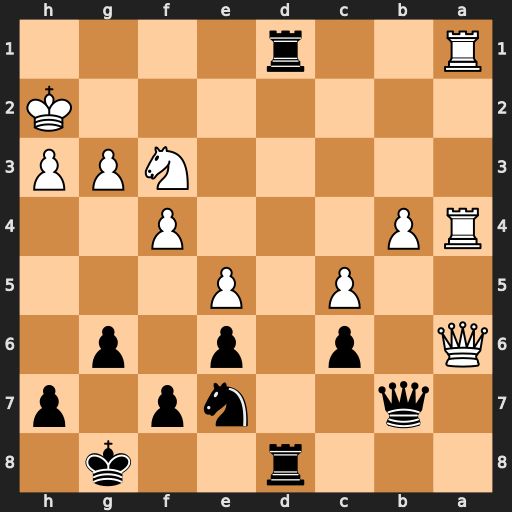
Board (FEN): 3r2k1/1q2np1p/Q1p1p1p1/2P1P3/RP3P2/5NPP/7K/R2r4
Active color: b
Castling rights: -
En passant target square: -
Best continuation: R8d2+ Nxd2 Rxd2+ Kh1 Qd7